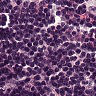
Metastatic tissue present: no